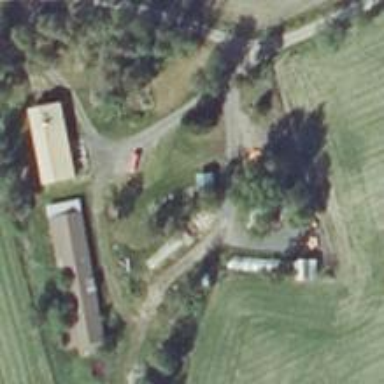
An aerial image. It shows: Farmyard area.